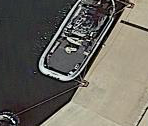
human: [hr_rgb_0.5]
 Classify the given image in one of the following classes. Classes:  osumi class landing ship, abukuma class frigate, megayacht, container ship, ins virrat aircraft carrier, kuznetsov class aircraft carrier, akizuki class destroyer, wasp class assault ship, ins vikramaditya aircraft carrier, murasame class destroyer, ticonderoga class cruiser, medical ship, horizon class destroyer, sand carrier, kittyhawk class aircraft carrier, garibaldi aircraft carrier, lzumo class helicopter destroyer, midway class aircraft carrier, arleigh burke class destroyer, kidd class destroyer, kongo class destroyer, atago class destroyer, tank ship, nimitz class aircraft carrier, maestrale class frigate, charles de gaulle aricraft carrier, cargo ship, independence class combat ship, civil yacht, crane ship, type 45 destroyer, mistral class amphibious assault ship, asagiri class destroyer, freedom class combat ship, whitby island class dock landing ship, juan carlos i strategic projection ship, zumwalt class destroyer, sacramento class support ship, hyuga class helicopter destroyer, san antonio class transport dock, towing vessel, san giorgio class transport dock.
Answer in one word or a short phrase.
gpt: Towing vessel